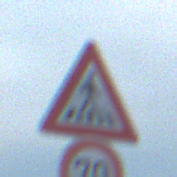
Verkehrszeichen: FussgaengerueberwegLinks
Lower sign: Geschwindigkeit70
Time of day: SunriseSunset
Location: Outdoor (Beach)
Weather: PartlyCloudy
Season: NotSpecified
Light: Natural